Interaction volume radius: 5 \u00c5
Interaction volume height: 15 \u00c5
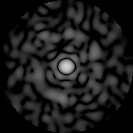
Disorder parameter: 0.8436